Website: home-depot
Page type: account-selection
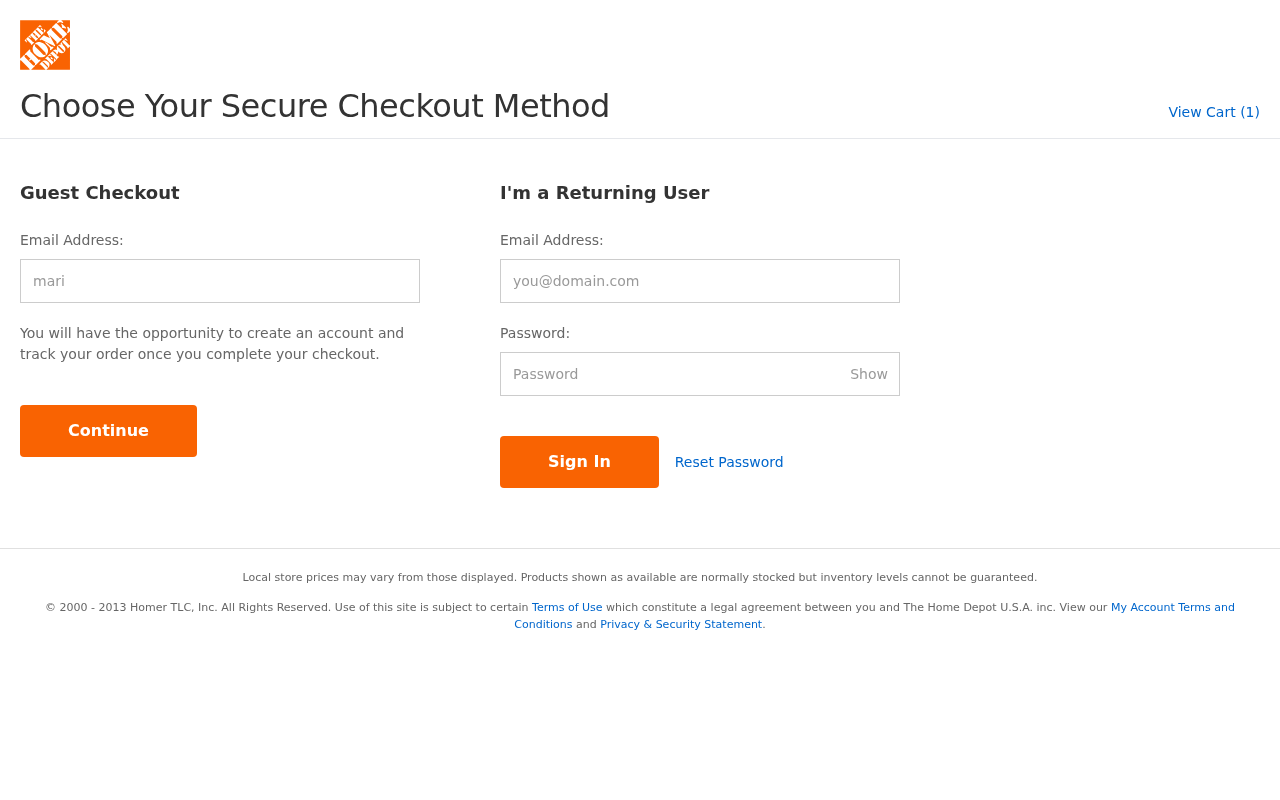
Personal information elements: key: PII_LOGIN_USERNAME
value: mariachang54
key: PII_LOGIN_USERNAME2
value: mariachang54
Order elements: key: ORDER_NUM_ITEMS
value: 1